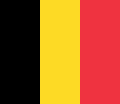
Flag of Belgium